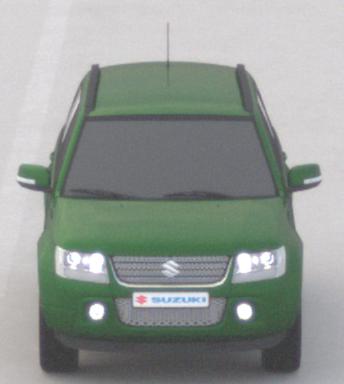
Make: Suzuki
Model: Grand Vitara
Detailed model: Gen. 1 JT
Model produced from: 2009
Model produced until: 2012
Doors: 5
Color: green
Road condition: dry road
Daytime: morning or afternoon
Contrast: low contrast